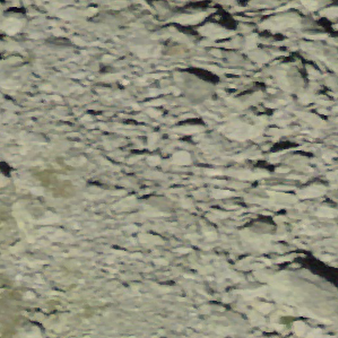
Label: other